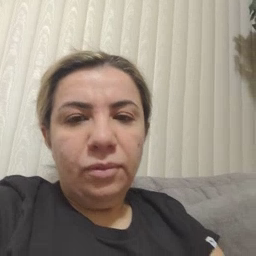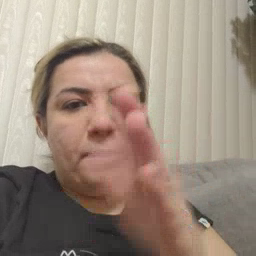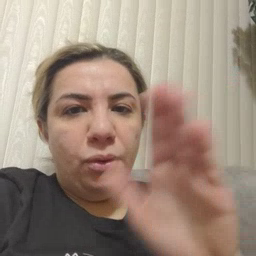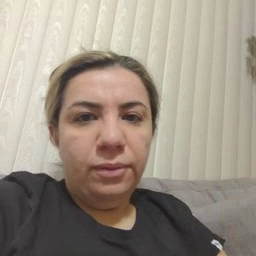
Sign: book